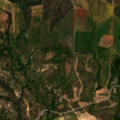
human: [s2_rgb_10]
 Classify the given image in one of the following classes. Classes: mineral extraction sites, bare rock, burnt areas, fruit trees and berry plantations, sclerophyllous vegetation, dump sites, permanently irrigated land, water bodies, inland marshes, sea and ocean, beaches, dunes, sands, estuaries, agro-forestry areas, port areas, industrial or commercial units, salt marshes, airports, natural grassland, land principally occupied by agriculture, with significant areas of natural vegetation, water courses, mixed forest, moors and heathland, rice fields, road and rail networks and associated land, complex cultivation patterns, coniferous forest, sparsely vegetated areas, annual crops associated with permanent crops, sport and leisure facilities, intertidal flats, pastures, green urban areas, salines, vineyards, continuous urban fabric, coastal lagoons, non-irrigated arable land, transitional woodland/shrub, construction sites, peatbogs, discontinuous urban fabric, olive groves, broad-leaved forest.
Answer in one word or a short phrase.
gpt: non-irrigated arable land, rice fields, annual crops associated with permanent crops, agro-forestry areas, broad-leaved forest, natural grassland, transitional woodland/shrub